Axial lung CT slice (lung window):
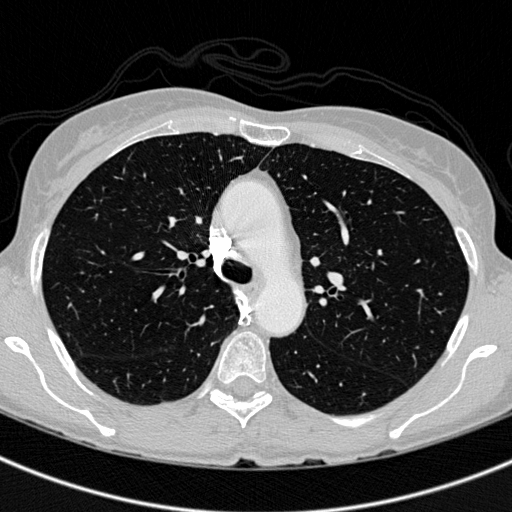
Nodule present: no